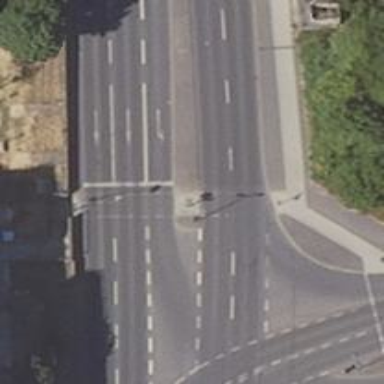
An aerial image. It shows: Road crossing with traffic signals.